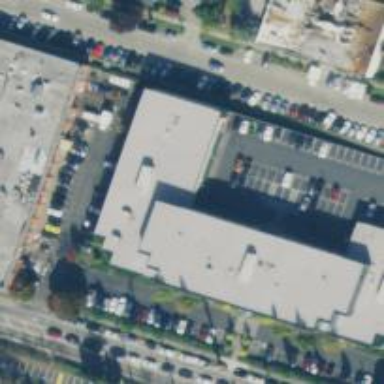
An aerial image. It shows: Office building.